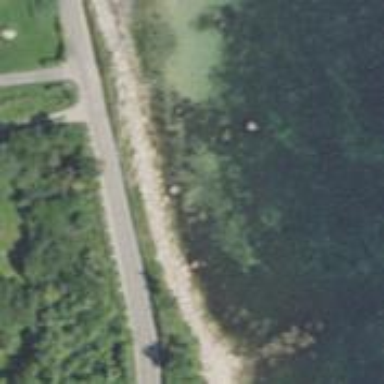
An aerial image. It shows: Natural rock reef.